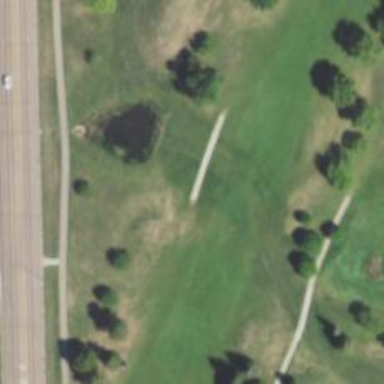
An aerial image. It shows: Path used for both walking and golf.